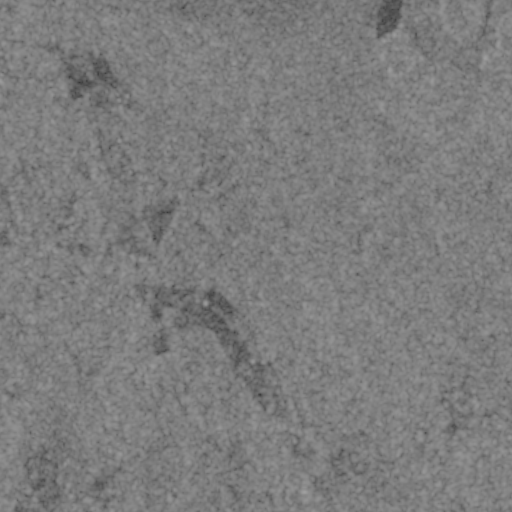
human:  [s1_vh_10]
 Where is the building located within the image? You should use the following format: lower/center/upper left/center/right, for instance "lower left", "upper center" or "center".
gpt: The building is located in the lower right of the image.
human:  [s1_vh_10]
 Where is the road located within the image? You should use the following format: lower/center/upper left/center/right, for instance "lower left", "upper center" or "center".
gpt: There is no road in the image.

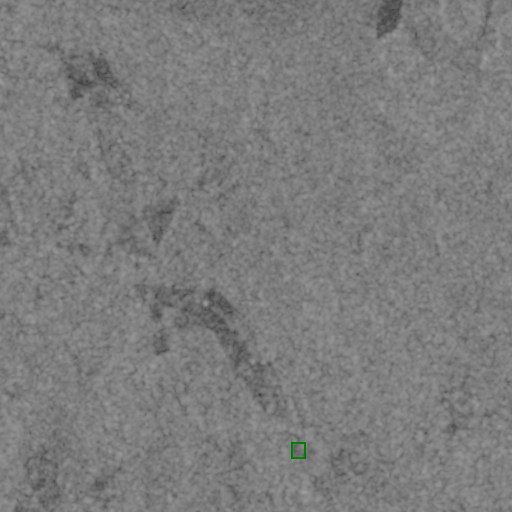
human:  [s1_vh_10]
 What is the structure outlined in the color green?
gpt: The structure outlined in green is a park.
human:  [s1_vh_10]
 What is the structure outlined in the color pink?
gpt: There is no pink outline.